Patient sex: M
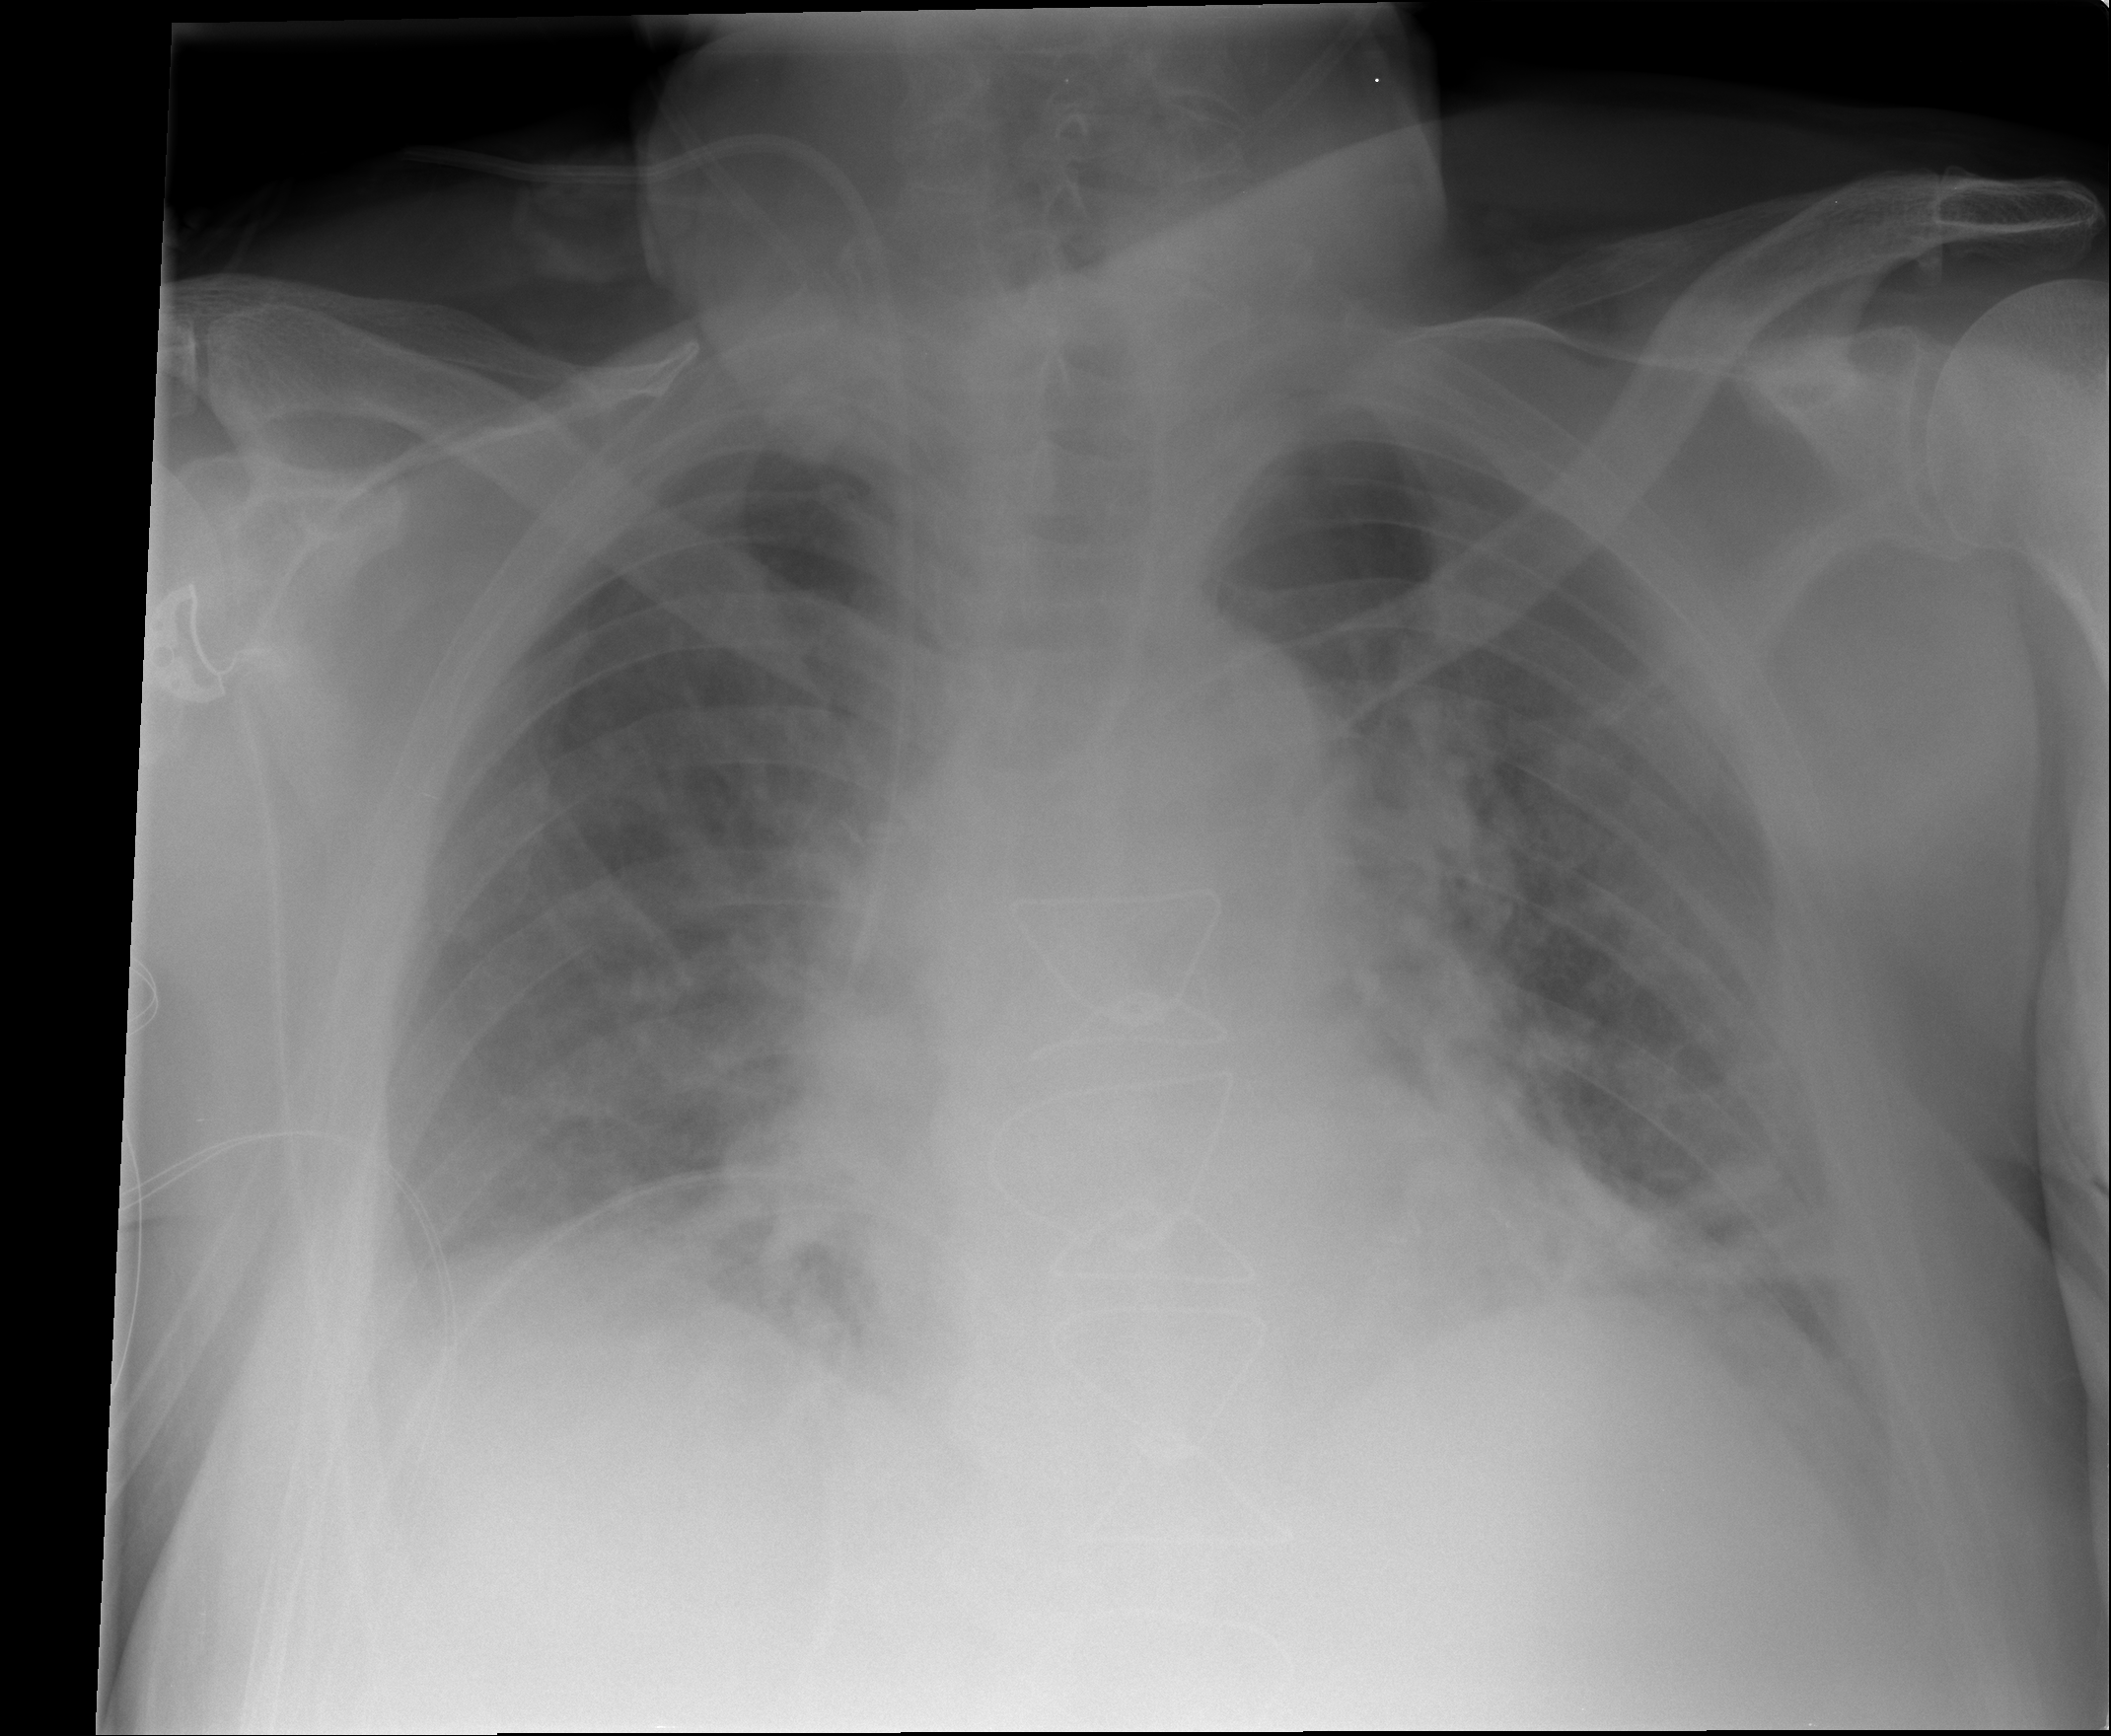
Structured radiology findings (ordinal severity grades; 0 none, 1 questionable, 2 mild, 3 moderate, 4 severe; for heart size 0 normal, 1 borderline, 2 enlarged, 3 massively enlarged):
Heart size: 0
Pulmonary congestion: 3
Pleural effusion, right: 2
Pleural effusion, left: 2
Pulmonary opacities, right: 2
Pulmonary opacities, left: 2
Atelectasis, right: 2
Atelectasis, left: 2